Interaction volume radius: 10 \u00c5
Interaction volume height: 20 \u00c5
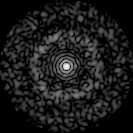
Disorder parameter: 0.8222